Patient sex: M
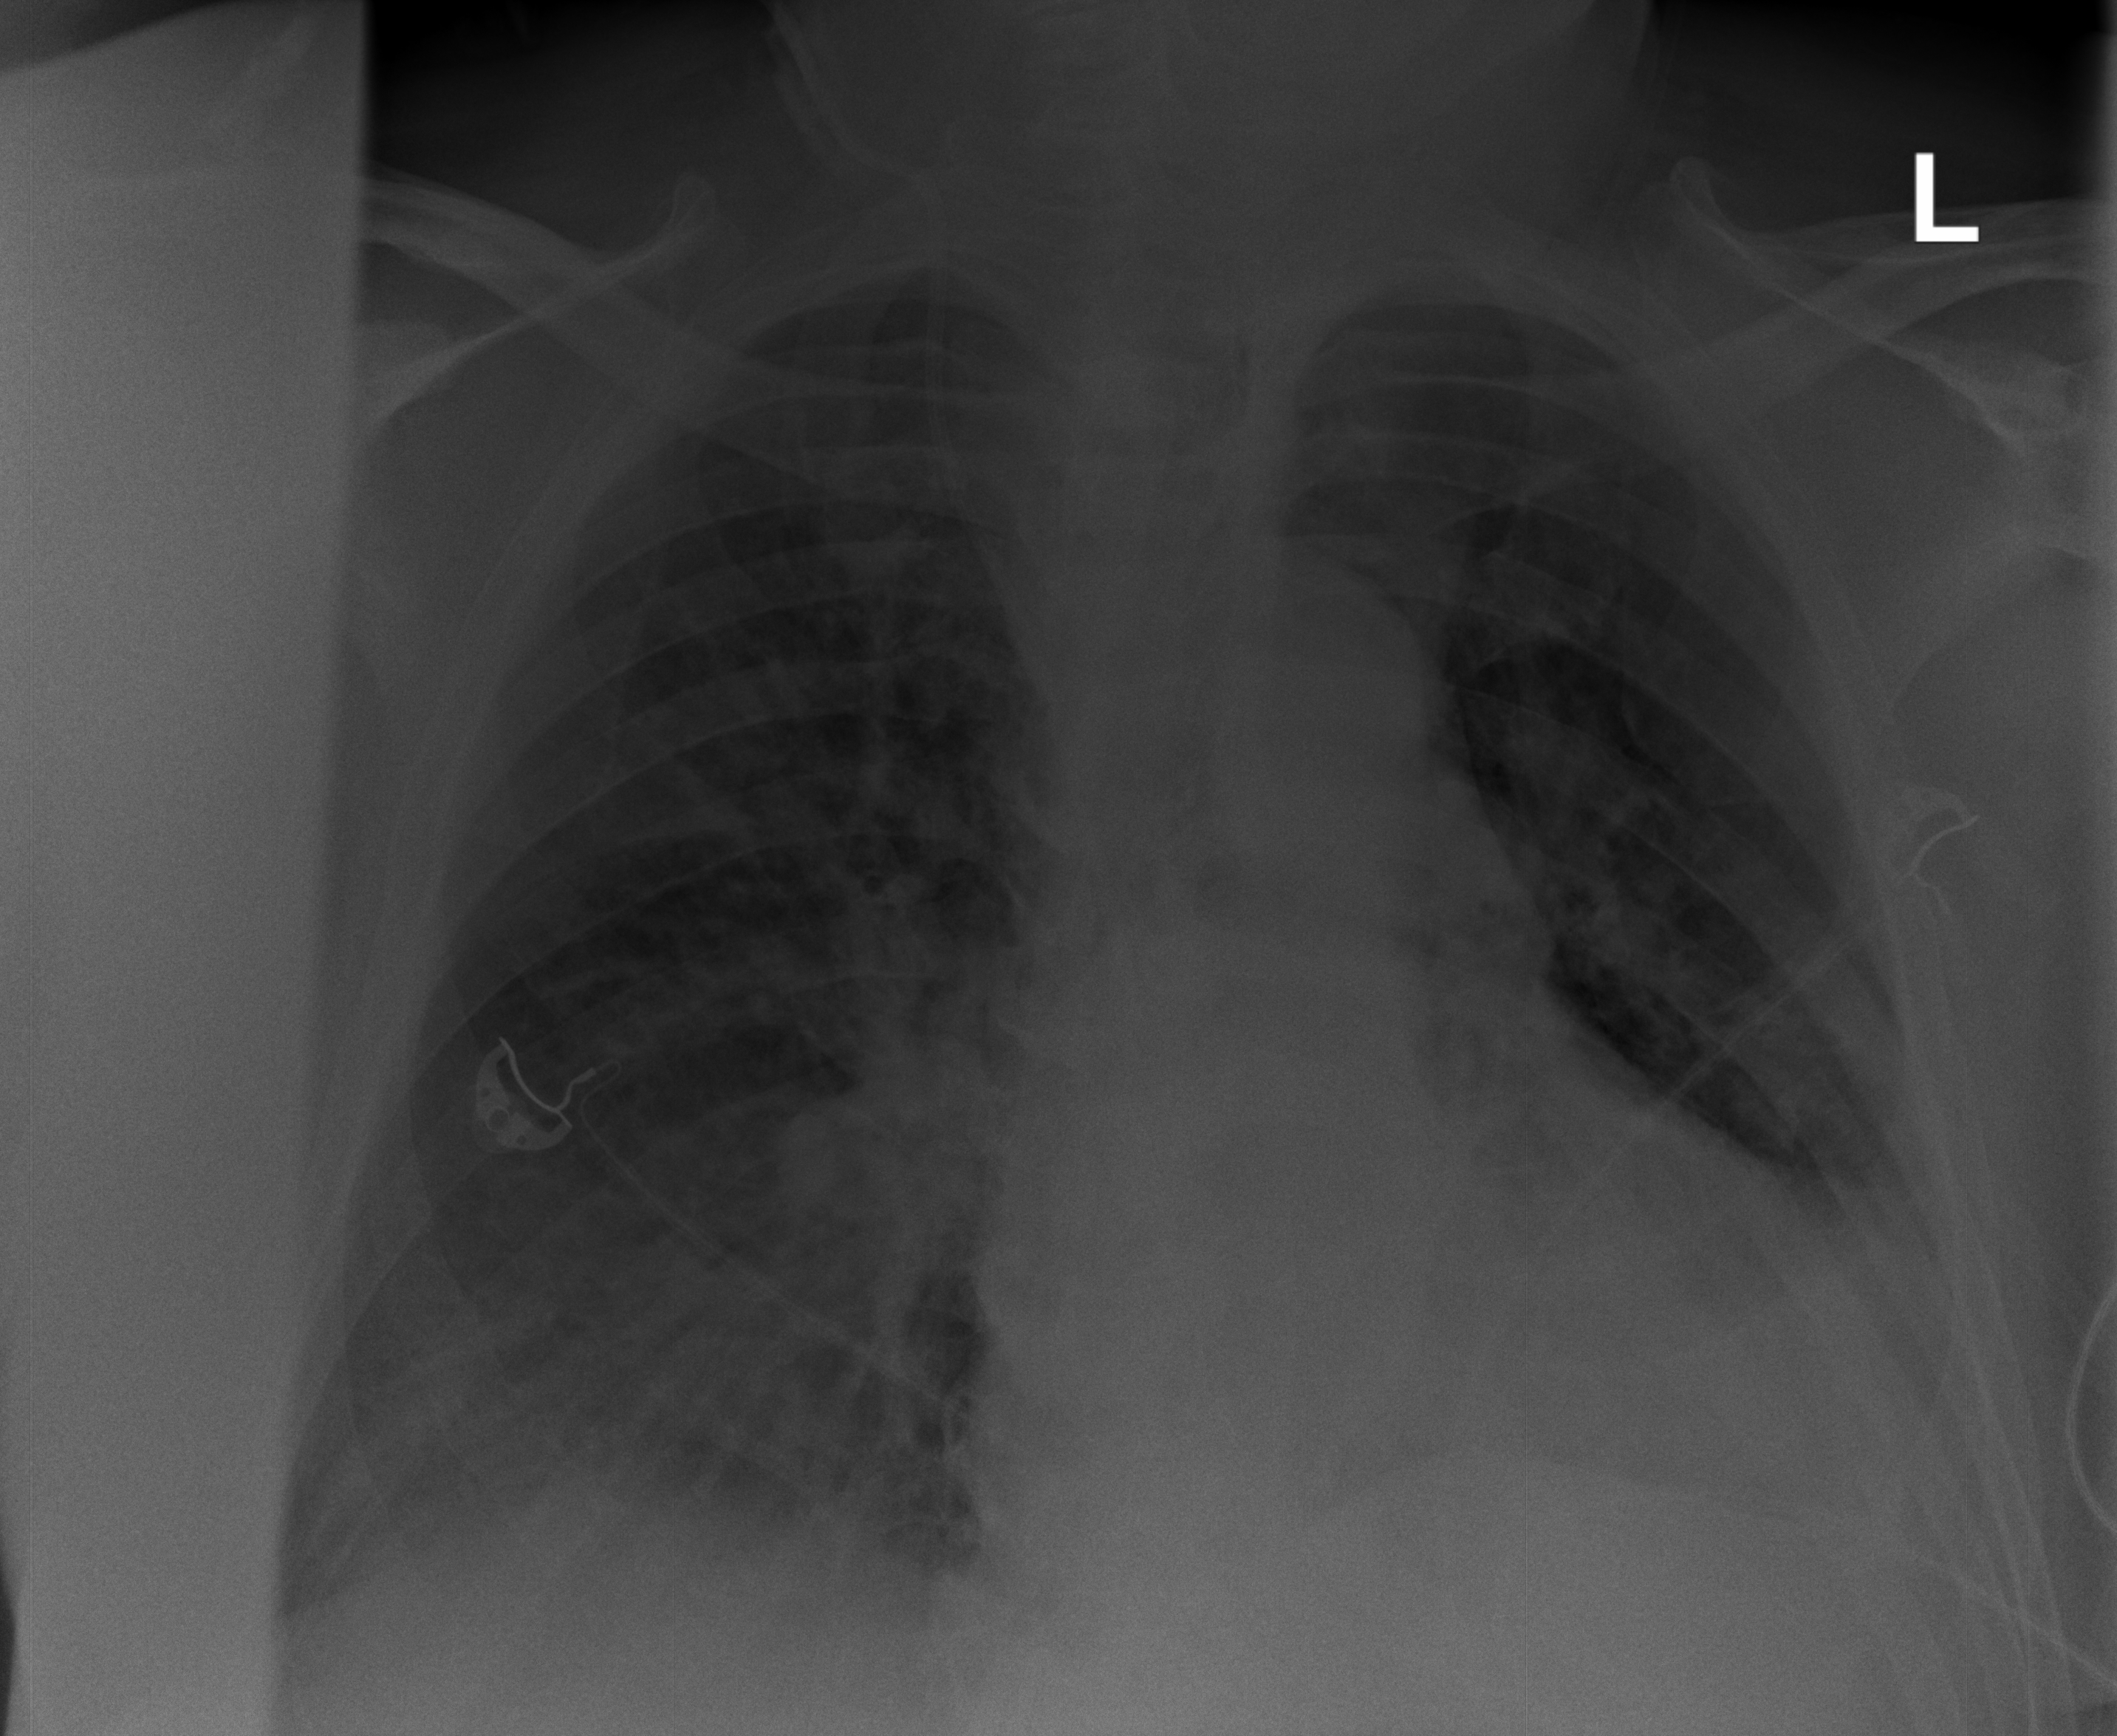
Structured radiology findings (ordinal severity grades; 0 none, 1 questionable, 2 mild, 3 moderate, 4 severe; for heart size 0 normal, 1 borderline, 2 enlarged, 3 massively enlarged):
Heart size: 2
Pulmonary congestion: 2
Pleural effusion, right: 2
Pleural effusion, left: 2
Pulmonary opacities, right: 3
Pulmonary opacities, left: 2
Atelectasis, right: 3
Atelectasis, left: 2